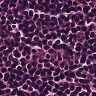
Metastatic tissue present: no